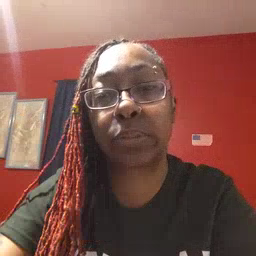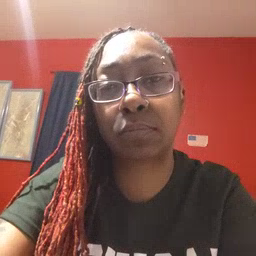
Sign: story